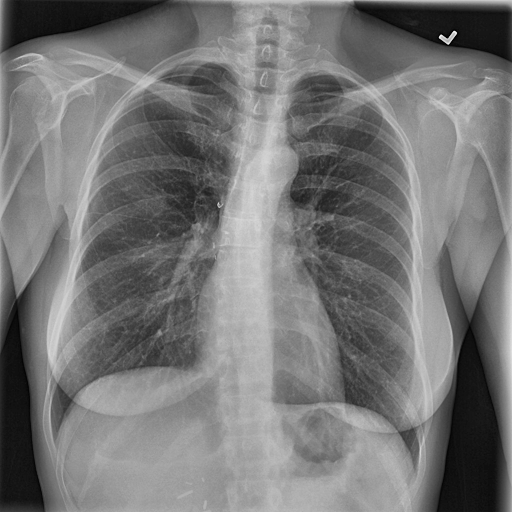
Finding: NORMAL